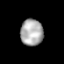
Tissue: prostate
Cell type: Epithelial cells
Senescence score: 0.2639
Nuclear area (px): 589
Mean DAPI intensity: 171.421